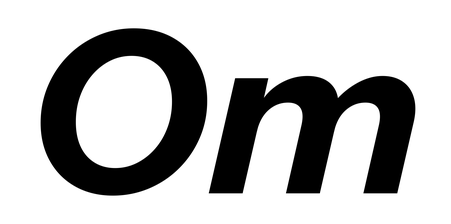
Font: InstrumentSans-Italic_Bold_Italic